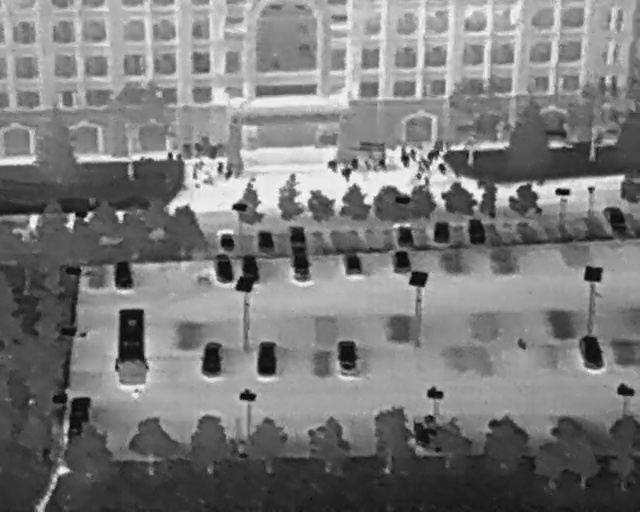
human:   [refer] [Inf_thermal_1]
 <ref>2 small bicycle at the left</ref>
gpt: <box>[[25, 29, 27, 30, 2], [27, 29, 28, 31, 2]]</box>

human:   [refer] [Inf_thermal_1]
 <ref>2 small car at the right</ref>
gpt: <box>[[72, 43, 76, 46, 177], [93, 40, 98, 44, 159]]</box>

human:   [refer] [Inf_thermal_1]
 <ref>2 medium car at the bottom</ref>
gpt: <box>[[30, 68, 36, 72, 2], [38, 67, 44, 72, 1]]</box>

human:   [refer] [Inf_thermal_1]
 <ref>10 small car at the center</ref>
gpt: <box>[[32, 50, 37, 54, 170], [36, 50, 41, 54, 176], [33, 45, 37, 48, 173], [39, 45, 43, 48, 175], [44, 44, 48, 47, 175], [53, 49, 57, 53, 175], [60, 48, 64, 53, 175], [51, 67, 57, 71, 2], [61, 43, 65, 47, 175], [67, 43, 71, 47, 1]]</box>

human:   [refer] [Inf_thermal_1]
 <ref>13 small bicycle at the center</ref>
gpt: <box>[[33, 32, 35, 33, 2], [34, 33, 36, 34, 26], [29, 33, 31, 34, 2], [30, 31, 31, 33, 158], [50, 31, 52, 33, 172], [52, 33, 55, 34, 169], [54, 31, 56, 32, 2], [58, 31, 60, 32, 168], [61, 29, 64, 31, 171], [63, 29, 65, 31, 171], [66, 28, 68, 31, 35], [64, 32, 66, 34, 25], [67, 31, 70, 33, 158]]</box>